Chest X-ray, AP view. Patient: 45 years old, sex F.
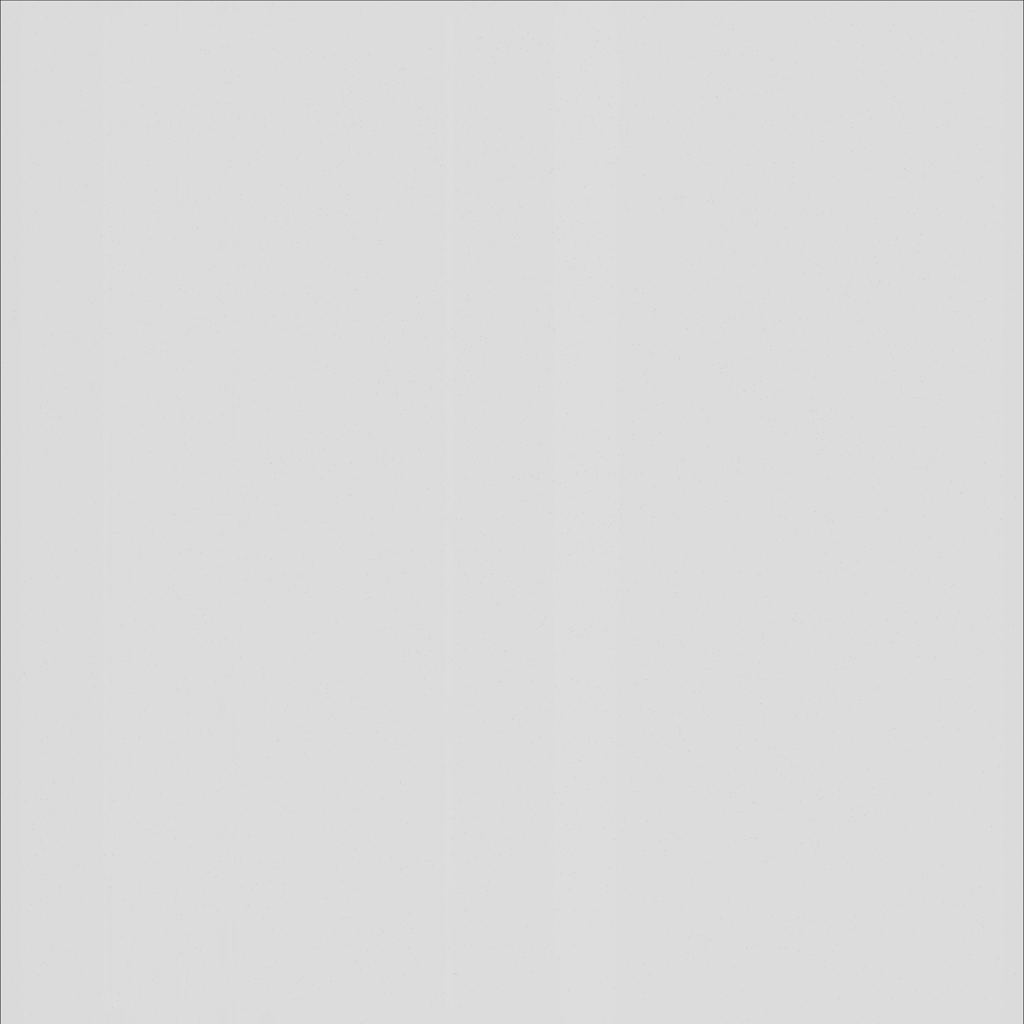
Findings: Atelectasis